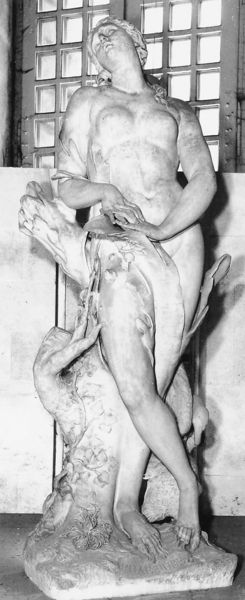
Titel: Faetusa
Künstler: Jean-Baptiste d. J. Théodon
Standort: Versailles, Orangerie (EU - F)
Schlagwörter: akt, baum, hand, kopf, nackt, weiß, brust, busen, fenster, frau, marmor, schwarz, dame, wand, arme, augen, gesicht, sockel, stehen, stein, hals, hände, baumstamm, stamm, gitter, figur, haare, stehend, skulptur, statue, beine, brüste, schwan, mauer, angelehnt, bauch, bildhauerei, nackte, plastik, geneigt, foto, fotografie, nacktheit, zweig, steht, barfuß, schwarz-weiß, nymphe, heilige, museum, stumpf, baumstumpf, standbild, überkreuzt, monster, michelangelo, statur, bernini, leda, daphne, lehnt, zurückgelehnt, böätter, frau stehend, urückgelehnt